Question: What widgets can I use to make the interface look like this?

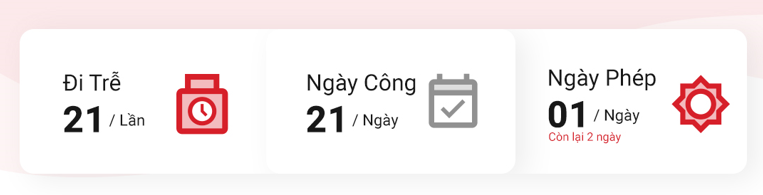
Answer: You can use simply cards (<URL>